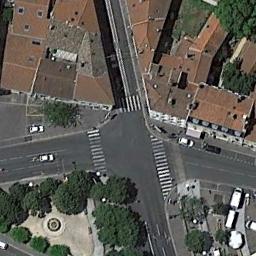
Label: intersection